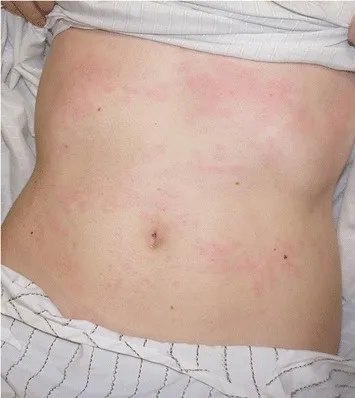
Wheals and erythematous maculae in trunk, back and abdomen were found.
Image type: medical_photograph (skin_photograph)